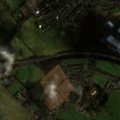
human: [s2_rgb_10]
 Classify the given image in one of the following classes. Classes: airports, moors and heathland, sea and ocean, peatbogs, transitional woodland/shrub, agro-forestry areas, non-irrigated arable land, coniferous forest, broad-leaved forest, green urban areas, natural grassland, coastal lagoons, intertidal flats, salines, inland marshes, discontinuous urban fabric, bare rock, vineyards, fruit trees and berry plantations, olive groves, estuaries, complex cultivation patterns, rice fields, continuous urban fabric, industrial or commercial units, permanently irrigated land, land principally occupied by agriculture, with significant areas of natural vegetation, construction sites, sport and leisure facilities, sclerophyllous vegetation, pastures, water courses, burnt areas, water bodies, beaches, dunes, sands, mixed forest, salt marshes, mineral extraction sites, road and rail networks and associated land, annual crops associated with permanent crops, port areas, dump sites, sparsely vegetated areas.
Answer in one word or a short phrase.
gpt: discontinuous urban fabric, road and rail networks and associated land, pastures, natural grassland